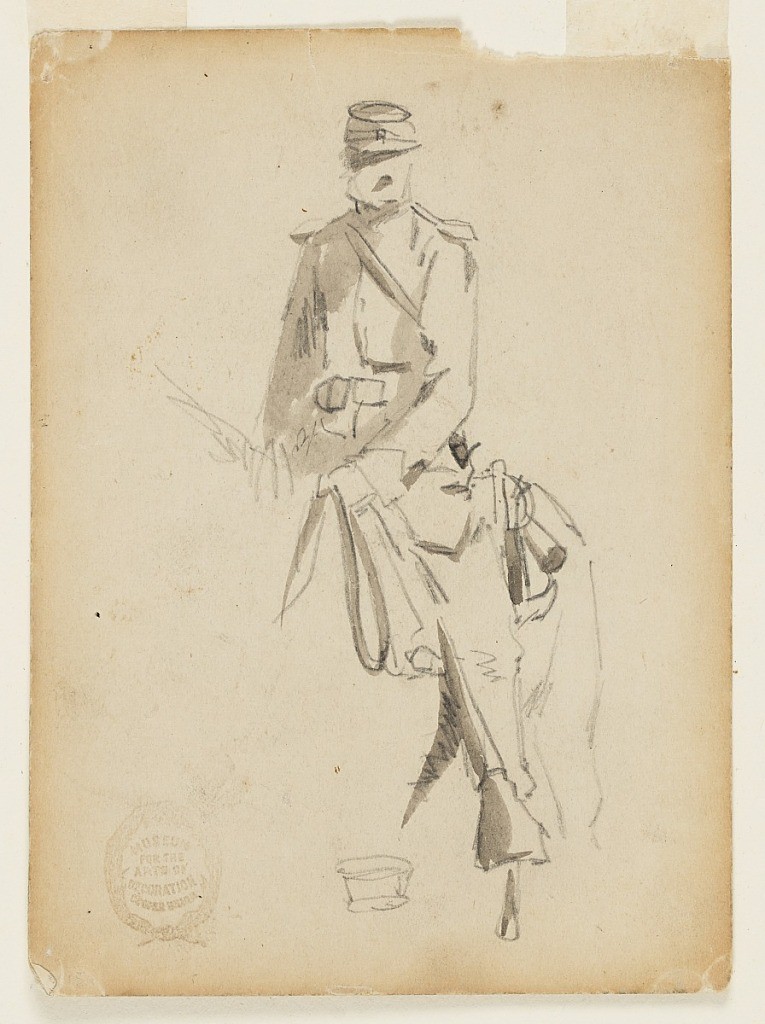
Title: Mounted Cavalry Officer
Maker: Winslow Homer, American, 1836–1910
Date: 1862
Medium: Graphite, brush and gray wash on off-white paper
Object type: Drawing
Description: Vertical view of a mounted cavalry officer, seen obliquely from the left side; a slight  graphite sketch of the cap, at bottom.